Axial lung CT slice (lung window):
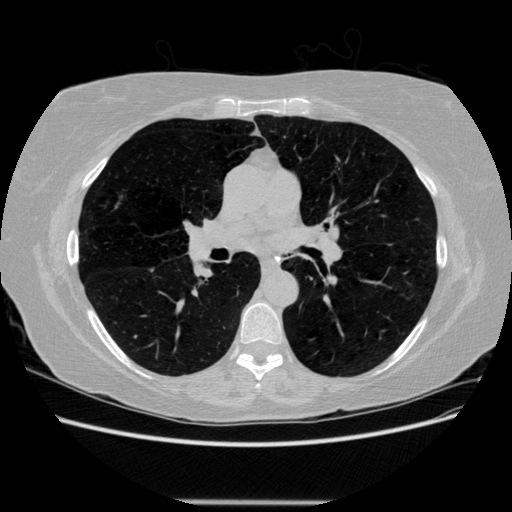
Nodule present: no